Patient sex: M
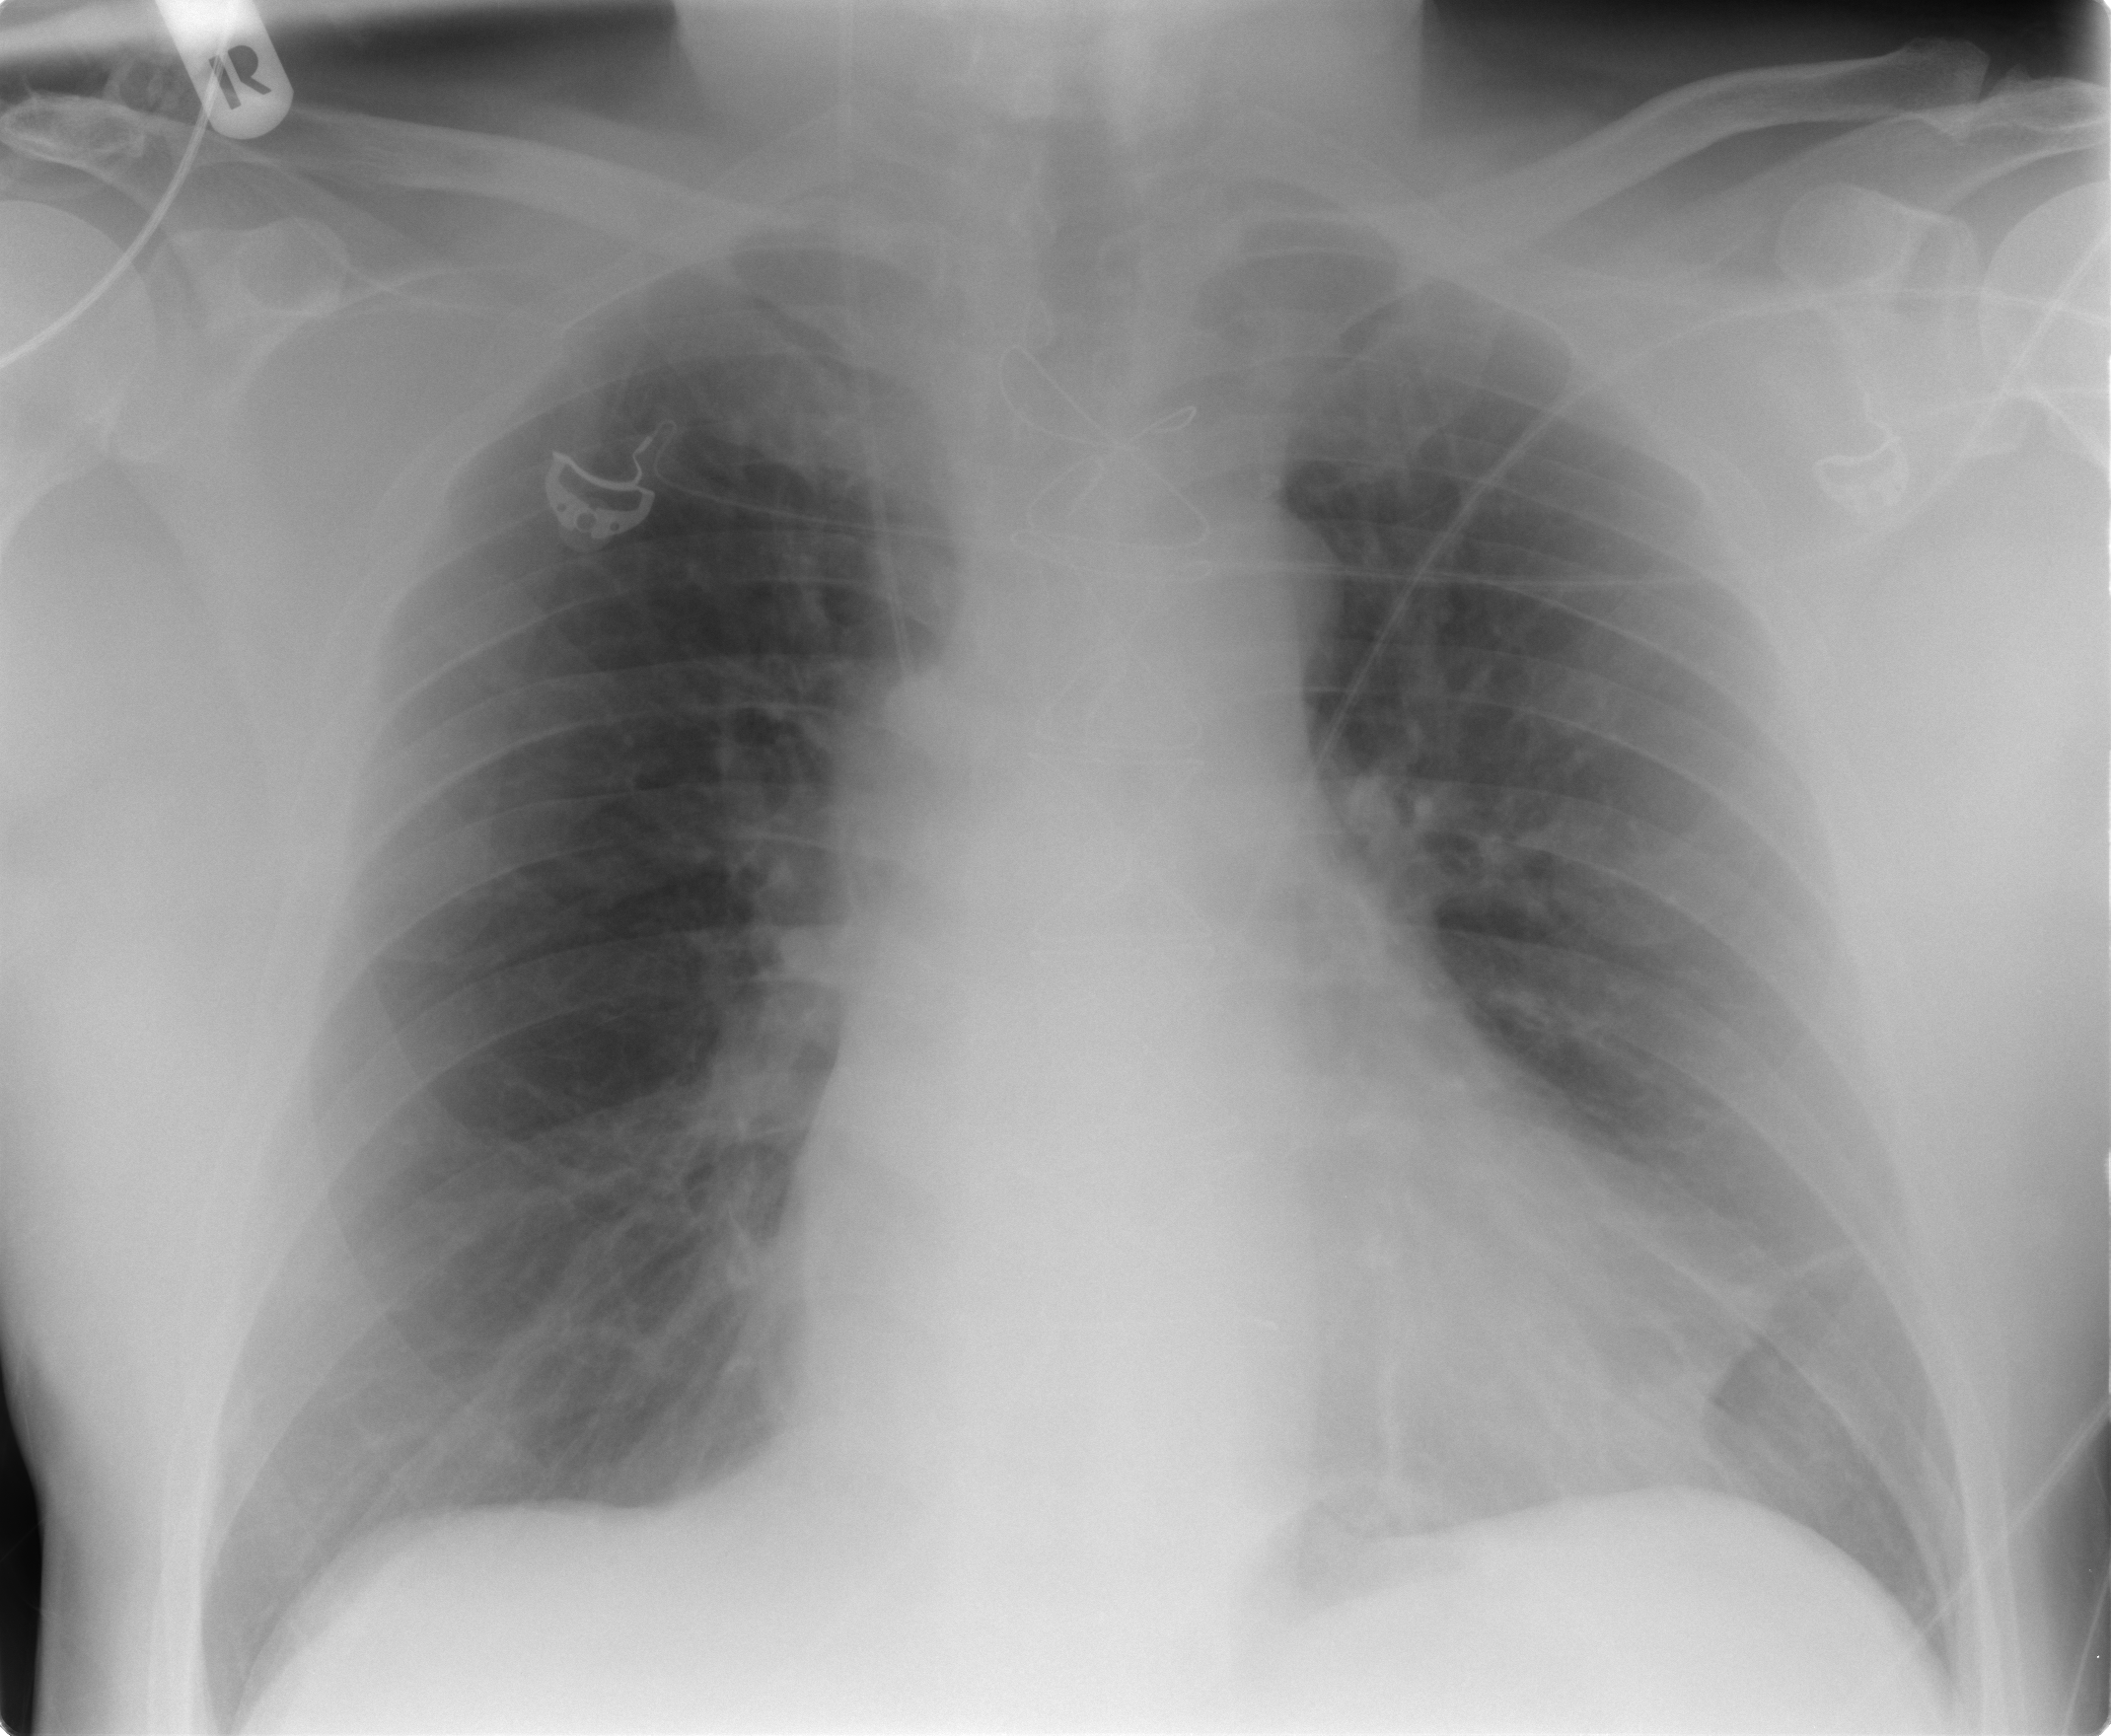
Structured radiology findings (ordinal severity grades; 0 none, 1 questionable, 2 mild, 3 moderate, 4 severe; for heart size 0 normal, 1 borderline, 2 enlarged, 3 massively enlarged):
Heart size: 0
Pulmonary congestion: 1
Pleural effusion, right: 0
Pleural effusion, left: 0
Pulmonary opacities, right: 0
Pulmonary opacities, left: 0
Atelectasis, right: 0
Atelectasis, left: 0